Question: For iOS 7, I had status bar problem. For that I solved it by using below code in Appdelegate
'''
if ([[[UIDevice currentDevice] systemVersion] floatValue] >= 7) {
[[UIApplication sharedApplication] setStatusBarStyle: UIStatusBarStyleLightContent];
self.window.clipsToBounds =YES;
self.window.frame = CGRectMake(0,20,self.window.frame.size.width,self.window.frame.size.height-20);
self.window.bounds = CGRectMake(0,0, self.window.frame.size.width, self.window.frame.size.height);
}
'''
All is working perfectly.
Only it gives problem while taking photo.
When I open camera or photo gallery, I still see status bar and because of that I see half of the navigation title as shown below.

Any idea how can I overcome this error?
The problems are :
1. Photo Gallery/ Camera comes like above image
2. If I click cancel, my view is shifted 20px up automatically.
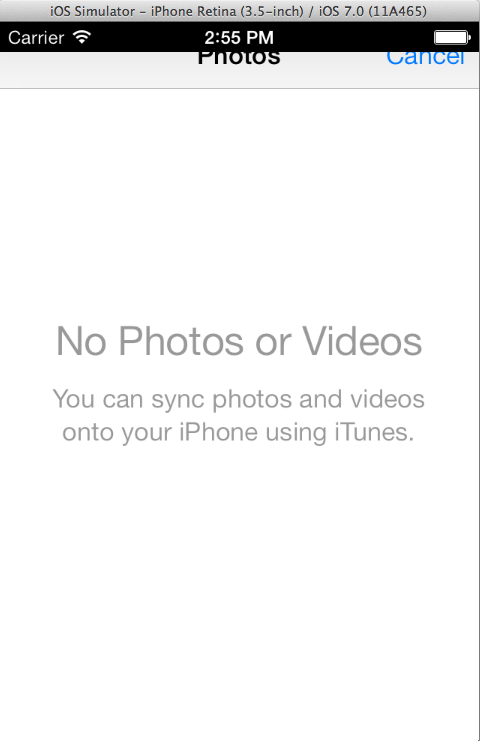
Answer: I faced this problem wih one of my project. We didn't even have the xib for many classes. So all I could do is reset the frame once again in the delegate functions.
'''
[self.navigationController dismissViewControllerAnimated:YES
completion:^{
[self.navigationController.view setFrame:CGRectMake(self.navigationController.view.frame.origin.x, [UIApplication sharedApplication].statusBarFrame.size.height, self.navigationController.view.frame.size.width, [[UIScreen mainScreen] bounds].size.height-[UIApplication sharedApplication].statusBarFrame.size.height)];
}];
'''
I put this in the finish/cancel delegate methods of photo/camera picket, mail picker.